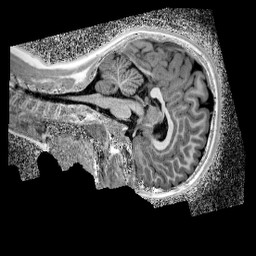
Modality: UNIT1_denoised
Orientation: sagittal
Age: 9
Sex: female
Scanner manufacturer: siemens
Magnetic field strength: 3 T
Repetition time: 4 s
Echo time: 0.00299 s